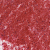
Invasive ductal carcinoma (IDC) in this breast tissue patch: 0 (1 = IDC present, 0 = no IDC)